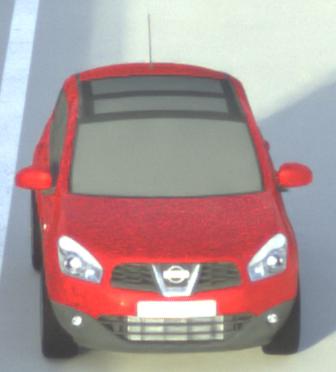
Make: Nissan
Model: Qashqai 1.6
Detailed model: Qashqai (J10)
Model produced from: 2010/03
Model produced until: 2010/08
Doors: 5
Color: red
Road condition: dry road
Daytime: morning or afternoon
Contrast: medium contrast